Question: I am Building location based services Windows Phone App and this is my first app. I have a difficulty in page navigation by using MVVM Light. I am following <URL> and so far, when I click the item on my ListBox in the FirstPage, it can navigate to SecondPage.
What I want to do is, what user select from 'ListBox' in the 'FirstPage' bind with my 'ListPicker' in the 'SecondPage'. So user can easily change what they want to search from 'SecondPage'.

'''
<ListBox x:Name="MainMenu" ItemTemplate="{StaticResource MainMenu}" ItemsSource="{Binding Categories}" Margin="0,97,0,0">
<Custom:Interaction.Triggers>
<Custom:EventTrigger EventName="SelectionChanged">
<GalaSoft_MvvmLight_Command:EventToCommand Command="{Binding MainMenuCommand, Mode=OneWay}"/>
</Custom:EventTrigger>
</Custom:Interaction.Triggers>
</ListBox>
'''
'''
public MainPage()
{
InitializeComponent();
Messenger.Default.Register<CategoryModel>(this,c => NavigationService.Navigate(new Uri("/Views/VenueList.xaml", UriKind.Relative)));
}
'''
'''
public MainViewModel()
{
MainMenuCommand = new RelayCommand<CategoryModel>((msg) => GoToVenueList(msg));
}
public RelayCommand<CategoryModel> MainMenuCommand
{
get;
private set;
}
private void GoToVenueList(CategoryModel msg)
{
Messenger.Default.Send(msg);
}
private CategoryModel _selectedItem;
public CategoryModel SelectedItem
{
get { return _selectedItem; }
set
{
if (_selectedItem == value)
{
return;
}
var oldValue = _selectedItem;
_selectedItem = value;
RaisePropertyChanged("SelectedItem", oldValue, value, true);
}
}
'''
'''
<toolkit:ListPicker Margin="0,153,0,0" Background="{StaticResource PhoneAccentBrush}" VerticalAlignment="Top"
SelectedItem="{Binding Item, Mode=TwoWay}"
ItemsSource="{Binding Categories}"
ItemTemplate="{StaticResource CategorySelector}" FullModeHeader="Category" FullModeItemTemplate="{StaticResource FullCategorySelector}" BorderBrush="{StaticResource PhoneAccentBrush}" />
'''
Hope anyone can help my problem.
'''
public VenueListViewModel()
{
Messenger.Default.Register<PropertyChangedMessage<CategoryModel>>(
this,
(action) => Item = action.NewValue
);
}
private CategoryModel _item;
public CategoryModel Item
{
get
{
return _item;
}
set
{
if (_item == value)
{
return;
}
_item = value;
// Update bindings, no broadcast
RaisePropertyChanged("Item");
}
}
'''
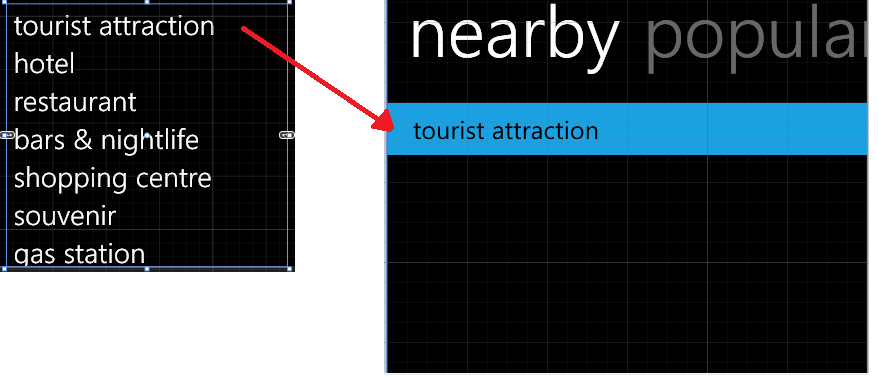
Answer: This is a typical case where you need two ViewModels to communicate with eachother.
In that situation, the best way to go, especially because you are using 'mvvm-light' is to use the 'Messaging' capabilities of the framework.
If you need some assistance on that, you'll find plenty of examples and documentation on the web (look for Laurent Bugnion's webcasts on channel9, for example <URL>, it is really just a matter of registering a callback for a certain type of messages and then sending them from elsewhere.
That way, your first viewmodel sends a message to your second viewmodel stating what list item has been selected. Your target viewmodel updates itself to reflect this. Then your initial viewmodel command navigates to the target page, and as it uses the target viewmodel it works well.